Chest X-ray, AP view. Patient: 65 years old, sex F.
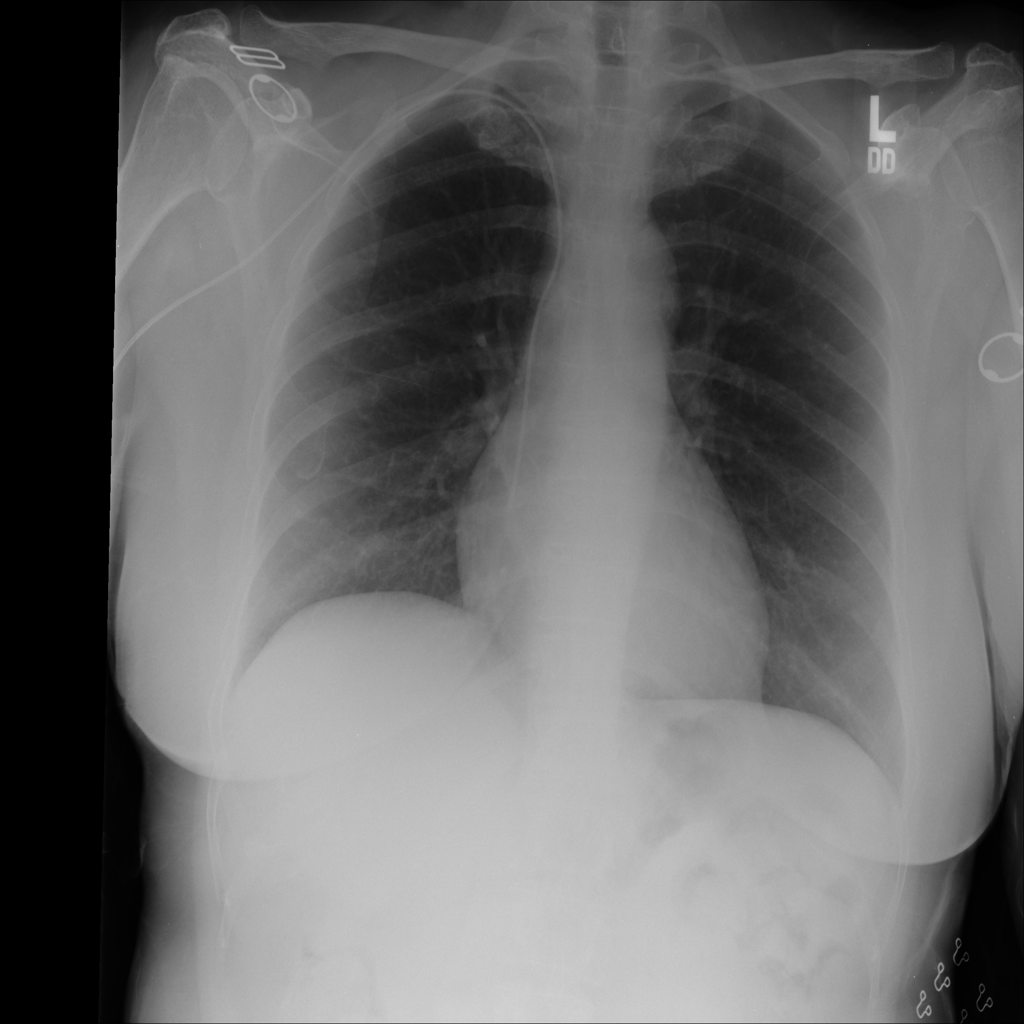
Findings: No Finding